Question: I have an HTML 5 table with three rows and four columns (two attribute/value pairs per row) on a responsive page (Bootstrap).
In desktop view (or with little content), I would like the table to fill the entire width available, just enough to show the data. Columns should have individual widths, just enough to show their content. In other words, I want white space to the right of the table, when possible.
In mobile view (or with lots of content), I would like the cell contents to truncate (e.g. using 'text-overflow: ellipsis;'), not to wrap. If possible, I want the attribute columns to truncate first, to a pre-set minimum. It's OK without that prioritization if it can't be solved elegantly.
Desired outcome:

I have browsed Stack Overflow etc. for several hours, and most solutions I find (e.g. <URL> demands the width of the table to be set, often to 100%, which is undesirable for my purposes. I have seen people mentioning putting 'div' elements inside 'td' elements, but without examples, and I haven't been able to figure it out on my own.
I don't have to solve this using 'table', so other solutions are welcome.
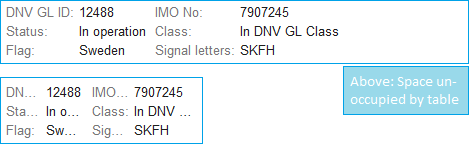
Answer: OK, I found a solution. <URL>.
## Strategy:
Use a hidden table to glean the desired cell widths of the visible table.
## Tactic:
In addition to the table that the user shall see, a hidden "shadow" table, with identical content, must be created directly above the visible table.
The shadow table must allow the content to wrap inside the cells (this is default 'table' behavior).
When the page has loaded and at every window resize, 'show()' the shadow table, measure the 'width' of every 'td' in the top row, then 'hide()' the shadow table. Then copy the 'width' values to the corresponding 'td' elements in the visible table, which must have <URL> applied.
Works in all browsers I've tested, including mobile.
## Bonus tips:
- '&shy;''&nbsp;'- '1px'
## JavaScript (requiring jQuery):
'''
<script type="text/javascript">
function loadEvents() {
initFluidTables();
}
// Resize fluid table(s)
function resizeFluidTables() {
// Show source cells
$( ".fluid-table-invisible-source" ).show(0);
var fluidTableCellWidth = [];
// Measure (normally invisible) source cells
$( ".fluid-table-invisible-source td" ).each(function( index, value ) {
fluidTableCellWidth[index] = $( this ).width();
});
// Resize (always visible) target cells. Adding 1 pixel due to apparent bug in Firefox.
$( ".fluid-table-visible-target td>i" ).each(function( index, value ) {
$( this ).css({'width': fluidTableCellWidth[index]+1 });
});
// Re-hide source cells
$( ".fluid-table-invisible-source" ).hide();
}
// Create table(s) to be fluid
function initFluidTables() {
// Create a container. Not really necessary, but keeps DOM tidier.
$(".fluid-table").wrap( "<div></div>" );
// This looks like a mess. What it does, is that .fluid-table duplicates itself, and each sibling gets a different class.
$(".fluid-table").each(function() {
$( this ).clone().appendTo( $( this ).addClass( "fluid-table-invisible-source" ).parent() ).addClass( "fluid-table-visible-target" );
});
// Add truncating element inside target cells
$(".fluid-table-visible-target td").wrapInner( "<i></i>");
// Truncate table contents at first drawing of the DOM and every time the window resizes
resizeFluidTables();
$( window ).resize(function() {
resizeFluidTables();
});
}
</script>
'''
## CSS:
'''
.fluid-table td { padding-right: 5px; }
.fluid-table td:nth-child(odd) { color: #aaa; }
.fluid-table-visible-target td>i {
font-style: inherit;
white-space: nowrap;
display: block;
overflow: hidden;
text-overflow: ellipsis;
}
/* source slighly more padded than target due to IE bug */
.fluid-table-invisible-source td:nth-child(even) {
padding-right: 10px;
}
.fluid-table-visible-target td:nth-child(even) {
padding-right: 9px;
}
'''
## Sample table:
Note use of '&shy;' and '&nbsp;' to indicate where you (do not) want the text to truncate.
'''
<table class="fluid-table">
<tr>
<td>Avail&shy;able <i>until</i>:</td><td>No&nbsp;expiry date</td><td>Avail&shy;ability:</td><td>Worldwide</td><td></td>
</tr><tr>
<td>Year:</td><td>2016</td><td>Length:</td><td>29&nbsp;minutes</td><td></td>
</tr><tr>
<td>First broad&shy;cast:</td><td>Feb&nbsp;2</td><td>Last broad&shy;cast:</td><td>Feb&nbsp;3</td><td></td>
</tr>
</table>
'''